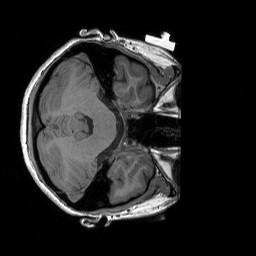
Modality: T1w
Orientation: axial
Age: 24
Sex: female
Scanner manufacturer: siemens
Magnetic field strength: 3 T
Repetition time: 1.9 s
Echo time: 0.00227 s